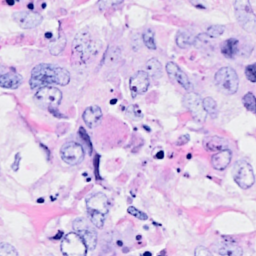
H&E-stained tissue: Breast